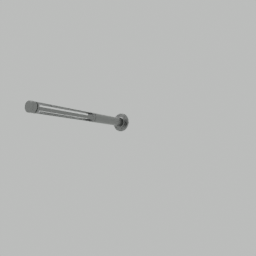
Label: lighting